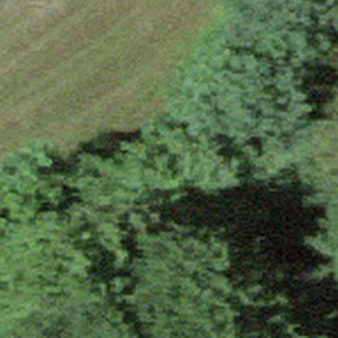
Label: other